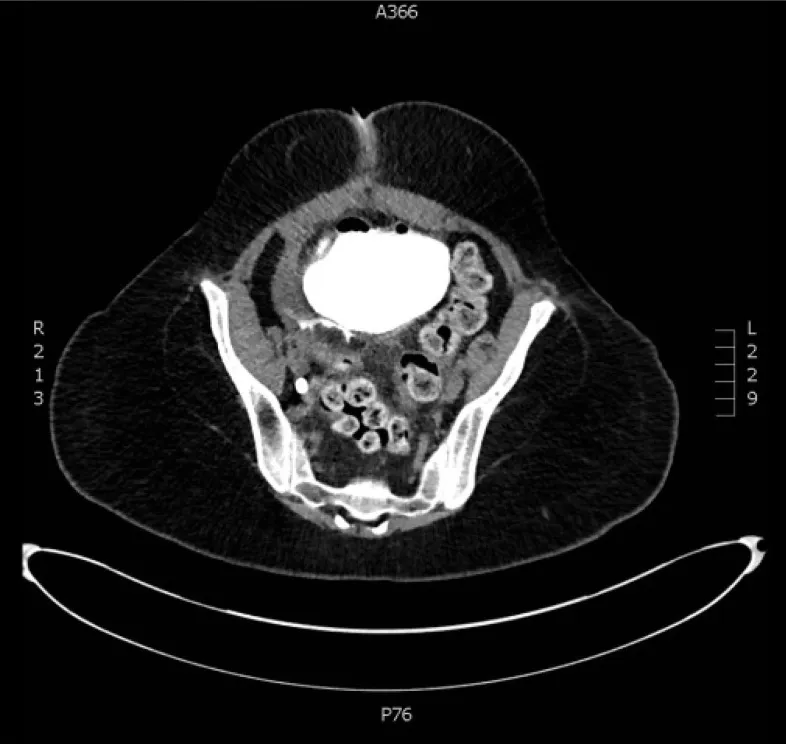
Axial imaging of CT cystogram showing posterior perforation with extravasation.
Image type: radiology (ct)